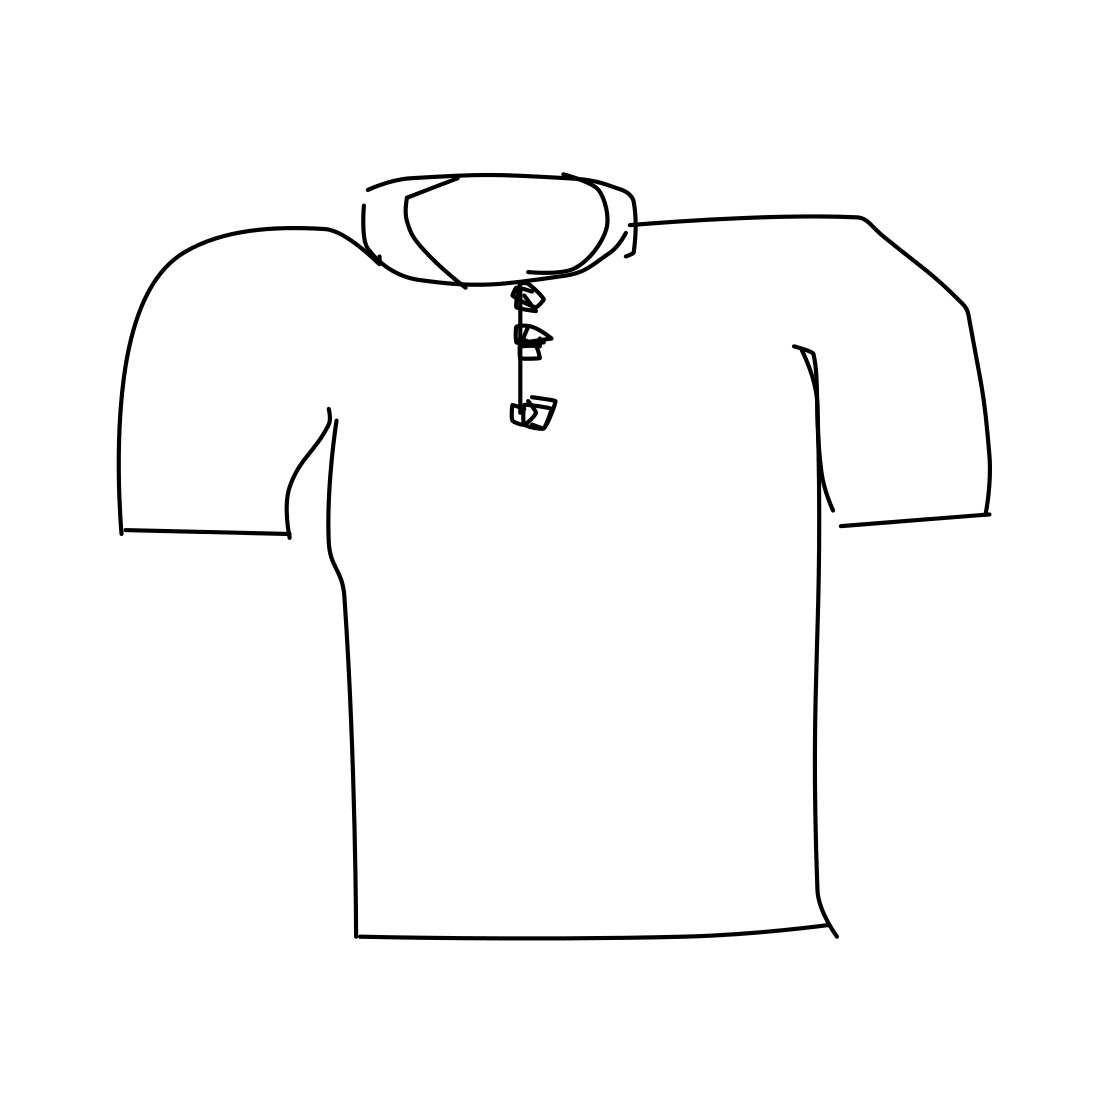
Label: t-shirt